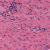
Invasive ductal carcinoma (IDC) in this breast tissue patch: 0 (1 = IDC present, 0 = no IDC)